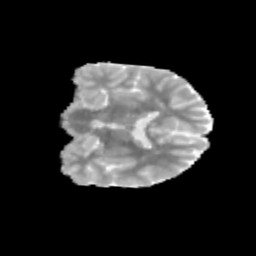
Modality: MD
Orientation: coronal
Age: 11
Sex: male
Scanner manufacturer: siemens
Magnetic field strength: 3 T
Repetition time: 3.8 s
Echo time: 0.07 s